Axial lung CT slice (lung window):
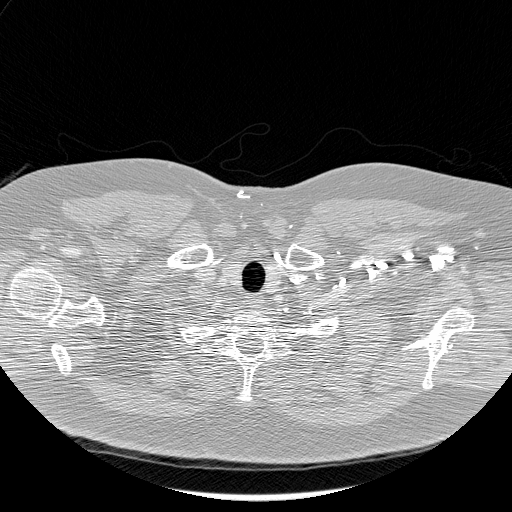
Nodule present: no